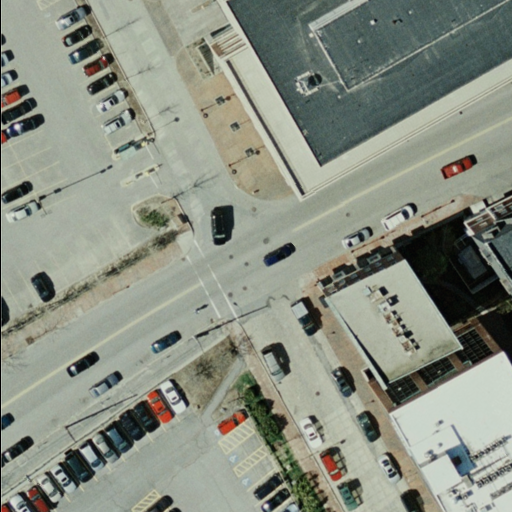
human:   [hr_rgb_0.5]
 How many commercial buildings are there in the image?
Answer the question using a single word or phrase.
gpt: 1

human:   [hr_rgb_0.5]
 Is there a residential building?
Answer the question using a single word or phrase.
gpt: yes

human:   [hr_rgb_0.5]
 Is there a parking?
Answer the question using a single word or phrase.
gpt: yes

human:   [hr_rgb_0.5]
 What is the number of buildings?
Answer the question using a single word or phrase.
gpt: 5

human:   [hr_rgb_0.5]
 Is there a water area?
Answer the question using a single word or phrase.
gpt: no

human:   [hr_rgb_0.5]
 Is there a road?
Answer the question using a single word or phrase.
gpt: yes

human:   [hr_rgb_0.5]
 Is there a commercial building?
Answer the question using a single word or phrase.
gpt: yes

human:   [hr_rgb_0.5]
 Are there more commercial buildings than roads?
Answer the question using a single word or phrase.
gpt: no

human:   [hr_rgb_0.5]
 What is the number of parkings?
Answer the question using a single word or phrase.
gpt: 2

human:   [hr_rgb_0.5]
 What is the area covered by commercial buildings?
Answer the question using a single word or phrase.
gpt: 2642m2

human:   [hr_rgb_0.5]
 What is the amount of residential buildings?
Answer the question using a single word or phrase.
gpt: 4

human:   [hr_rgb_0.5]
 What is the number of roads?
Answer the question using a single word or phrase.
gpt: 6

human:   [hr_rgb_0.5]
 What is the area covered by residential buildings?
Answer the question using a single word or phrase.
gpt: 1051m2

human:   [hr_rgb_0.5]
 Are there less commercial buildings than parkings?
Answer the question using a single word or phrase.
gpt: yes

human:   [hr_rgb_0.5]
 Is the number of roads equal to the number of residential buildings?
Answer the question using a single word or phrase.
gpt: no

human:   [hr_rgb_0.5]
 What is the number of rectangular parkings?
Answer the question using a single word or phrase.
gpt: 0

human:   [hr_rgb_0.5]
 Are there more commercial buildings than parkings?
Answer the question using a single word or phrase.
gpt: no

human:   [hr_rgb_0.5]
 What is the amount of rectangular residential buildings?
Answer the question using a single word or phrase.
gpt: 4

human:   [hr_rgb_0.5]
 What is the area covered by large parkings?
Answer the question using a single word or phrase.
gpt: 8295m2

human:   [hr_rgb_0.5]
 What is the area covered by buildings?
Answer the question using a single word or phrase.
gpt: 3693m2

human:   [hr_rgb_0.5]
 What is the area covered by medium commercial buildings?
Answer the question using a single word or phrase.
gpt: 0m2

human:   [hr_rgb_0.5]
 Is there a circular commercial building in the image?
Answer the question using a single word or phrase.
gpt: no

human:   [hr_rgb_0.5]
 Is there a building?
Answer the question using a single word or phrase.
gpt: yes

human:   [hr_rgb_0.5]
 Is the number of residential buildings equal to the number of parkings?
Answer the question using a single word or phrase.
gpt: no

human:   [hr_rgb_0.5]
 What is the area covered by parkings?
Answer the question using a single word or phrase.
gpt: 8578m2

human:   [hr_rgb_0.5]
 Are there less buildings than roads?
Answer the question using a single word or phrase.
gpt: yes

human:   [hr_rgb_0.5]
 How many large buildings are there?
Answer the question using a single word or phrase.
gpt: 1

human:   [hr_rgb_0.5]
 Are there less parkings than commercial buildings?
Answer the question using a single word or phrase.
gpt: no

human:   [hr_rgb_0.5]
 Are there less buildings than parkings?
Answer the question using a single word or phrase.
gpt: no

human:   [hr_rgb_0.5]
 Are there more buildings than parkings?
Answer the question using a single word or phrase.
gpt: yes

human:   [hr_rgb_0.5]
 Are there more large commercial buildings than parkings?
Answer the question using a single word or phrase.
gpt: no

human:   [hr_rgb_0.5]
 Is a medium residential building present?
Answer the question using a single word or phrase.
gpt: yes

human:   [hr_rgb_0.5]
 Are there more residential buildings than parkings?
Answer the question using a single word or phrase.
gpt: yes

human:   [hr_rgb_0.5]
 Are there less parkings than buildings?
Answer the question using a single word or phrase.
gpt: yes

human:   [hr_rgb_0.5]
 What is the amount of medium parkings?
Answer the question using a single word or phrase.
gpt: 1

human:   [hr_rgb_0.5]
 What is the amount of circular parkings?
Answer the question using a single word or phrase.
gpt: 0

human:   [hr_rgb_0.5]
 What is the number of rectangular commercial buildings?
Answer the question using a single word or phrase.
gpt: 0

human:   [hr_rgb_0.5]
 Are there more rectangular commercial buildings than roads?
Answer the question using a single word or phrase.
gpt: no

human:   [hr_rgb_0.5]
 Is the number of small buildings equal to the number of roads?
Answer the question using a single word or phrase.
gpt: no

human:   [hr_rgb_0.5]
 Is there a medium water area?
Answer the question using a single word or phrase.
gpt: no

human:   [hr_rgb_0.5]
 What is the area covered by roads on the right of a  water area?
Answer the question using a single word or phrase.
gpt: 0m2

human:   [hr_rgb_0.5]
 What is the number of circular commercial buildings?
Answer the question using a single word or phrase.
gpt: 0

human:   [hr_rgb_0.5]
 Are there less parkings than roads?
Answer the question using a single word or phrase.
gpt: yes

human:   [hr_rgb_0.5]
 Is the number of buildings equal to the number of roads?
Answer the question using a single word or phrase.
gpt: no

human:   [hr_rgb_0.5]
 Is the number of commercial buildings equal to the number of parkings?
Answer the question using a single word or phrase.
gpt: no

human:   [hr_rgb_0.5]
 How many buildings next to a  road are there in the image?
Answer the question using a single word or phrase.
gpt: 5

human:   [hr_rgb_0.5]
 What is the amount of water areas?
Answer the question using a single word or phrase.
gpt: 0

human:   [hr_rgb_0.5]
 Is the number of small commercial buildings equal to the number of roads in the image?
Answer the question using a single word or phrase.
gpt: no

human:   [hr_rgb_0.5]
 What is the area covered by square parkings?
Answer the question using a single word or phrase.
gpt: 0m2

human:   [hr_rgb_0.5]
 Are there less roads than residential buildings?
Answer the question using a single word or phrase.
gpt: no

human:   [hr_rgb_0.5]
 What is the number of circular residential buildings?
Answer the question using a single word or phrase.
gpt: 0

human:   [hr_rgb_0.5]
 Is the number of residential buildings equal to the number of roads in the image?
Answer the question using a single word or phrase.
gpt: no

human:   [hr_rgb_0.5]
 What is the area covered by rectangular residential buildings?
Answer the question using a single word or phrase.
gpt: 1051m2

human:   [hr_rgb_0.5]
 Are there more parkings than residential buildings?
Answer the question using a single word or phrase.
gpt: no

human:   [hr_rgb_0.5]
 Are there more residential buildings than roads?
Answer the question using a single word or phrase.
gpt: no

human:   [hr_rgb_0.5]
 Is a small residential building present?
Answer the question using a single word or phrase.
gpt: no

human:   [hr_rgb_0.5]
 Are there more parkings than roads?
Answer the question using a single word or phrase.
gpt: no

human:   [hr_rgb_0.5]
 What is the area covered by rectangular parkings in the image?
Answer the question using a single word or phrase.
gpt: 0m2

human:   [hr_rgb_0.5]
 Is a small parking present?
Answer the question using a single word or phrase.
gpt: no

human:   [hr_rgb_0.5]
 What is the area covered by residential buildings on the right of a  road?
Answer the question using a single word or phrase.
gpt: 1051m2

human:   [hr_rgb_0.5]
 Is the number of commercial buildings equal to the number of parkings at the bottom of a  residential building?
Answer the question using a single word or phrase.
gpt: yes

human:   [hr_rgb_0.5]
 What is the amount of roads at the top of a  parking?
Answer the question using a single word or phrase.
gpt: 6

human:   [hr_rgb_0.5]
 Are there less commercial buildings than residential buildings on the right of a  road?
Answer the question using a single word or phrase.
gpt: yes

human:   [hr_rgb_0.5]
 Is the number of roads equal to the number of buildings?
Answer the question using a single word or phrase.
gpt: no